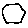
Label: hexagon